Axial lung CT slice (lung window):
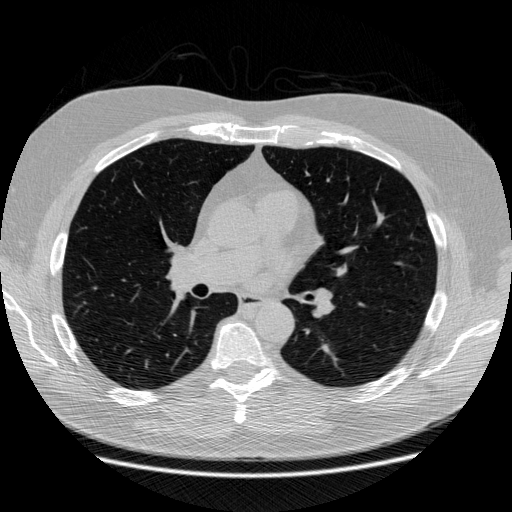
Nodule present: no